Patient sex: F
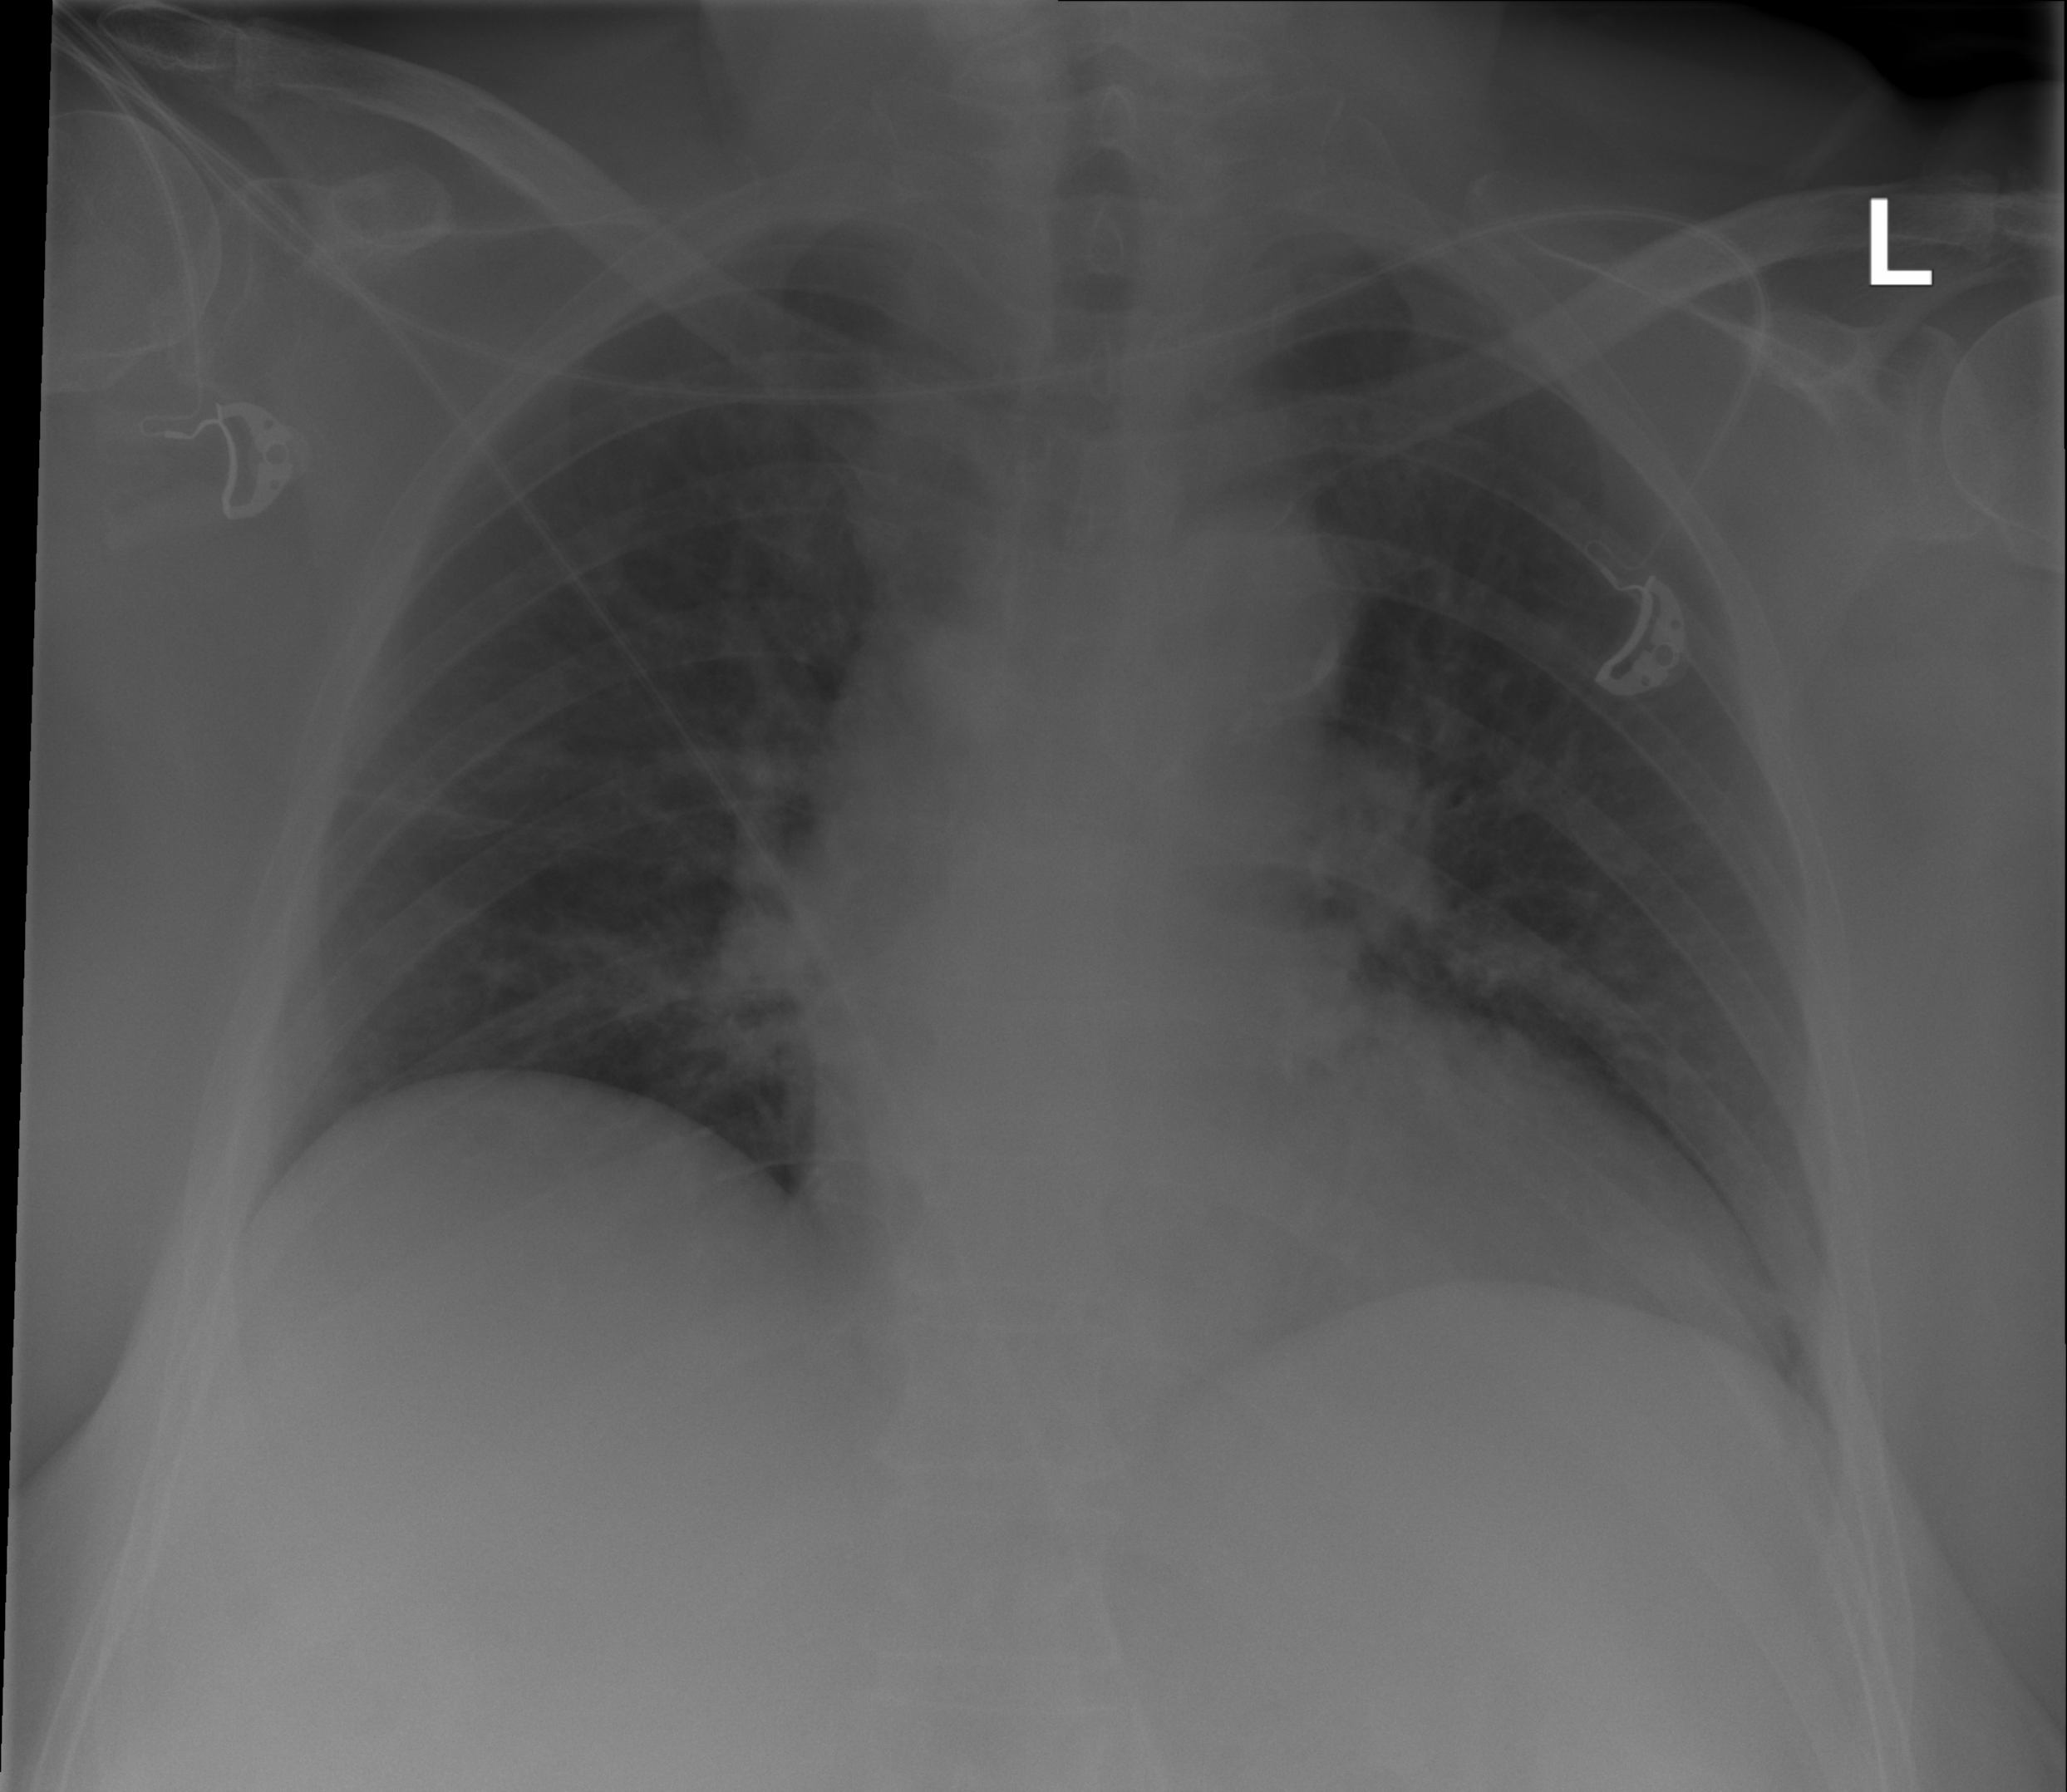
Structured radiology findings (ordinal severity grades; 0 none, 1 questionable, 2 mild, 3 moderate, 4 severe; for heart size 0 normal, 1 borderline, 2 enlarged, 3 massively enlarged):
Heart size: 2
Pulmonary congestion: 2
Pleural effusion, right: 0
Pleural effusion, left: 0
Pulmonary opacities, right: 0
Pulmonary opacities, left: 0
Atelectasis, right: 0
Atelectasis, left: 0